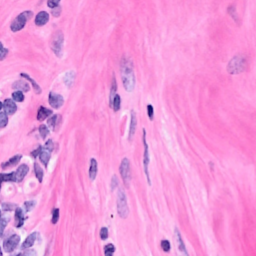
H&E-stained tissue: Breast